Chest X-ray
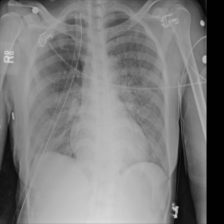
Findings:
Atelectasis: negative
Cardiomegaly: negative
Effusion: negative
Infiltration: positive
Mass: negative
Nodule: negative
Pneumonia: negative
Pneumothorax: positive
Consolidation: negative
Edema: negative
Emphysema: negative
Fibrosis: negative
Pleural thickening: negative
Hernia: negative